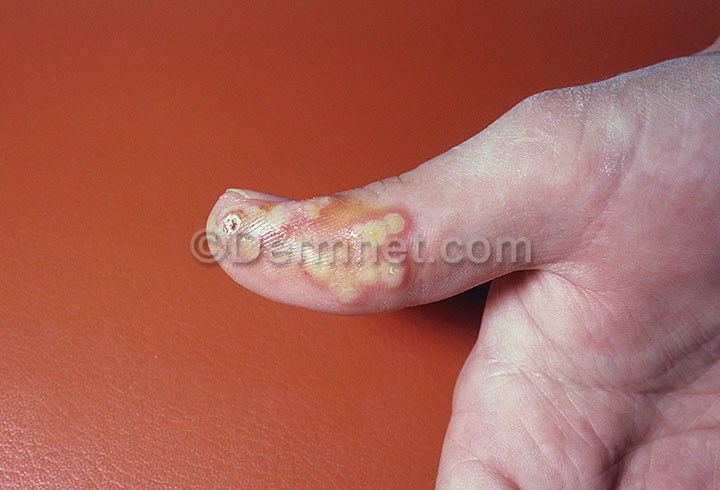
Disease: Warts Molluscum and other Viral Infections